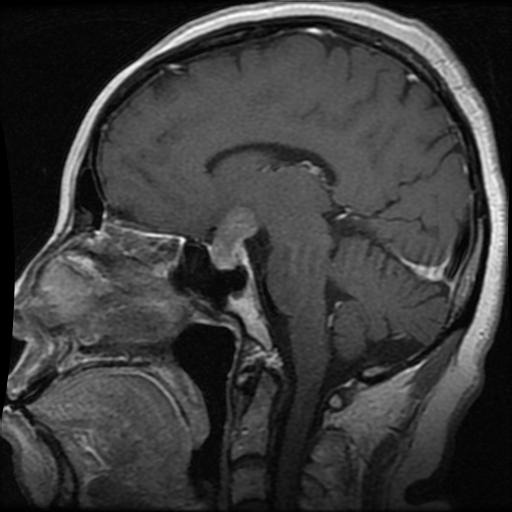
Label: pituitary